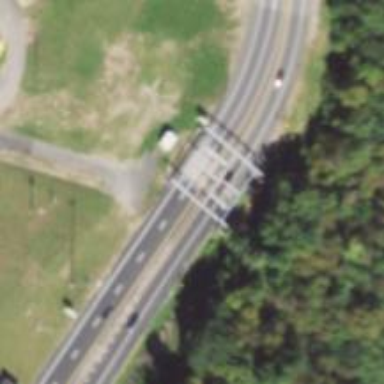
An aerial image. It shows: Toll gantry on the road.